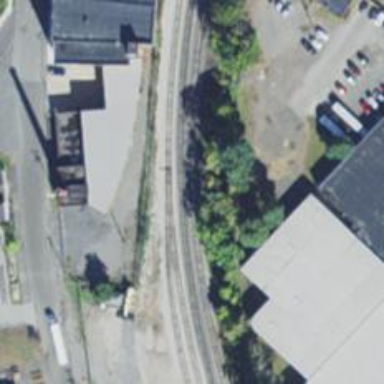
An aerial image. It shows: Railway siding for service.